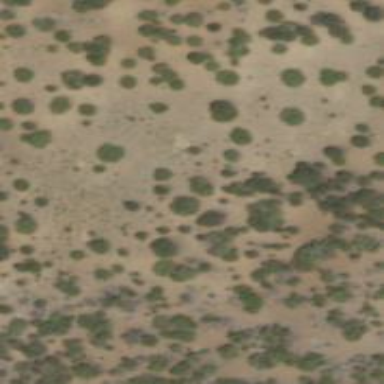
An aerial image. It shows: Area covered in scrub vegetation.